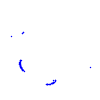
Particle: kaon